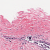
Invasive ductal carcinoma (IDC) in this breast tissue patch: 0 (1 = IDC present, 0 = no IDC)